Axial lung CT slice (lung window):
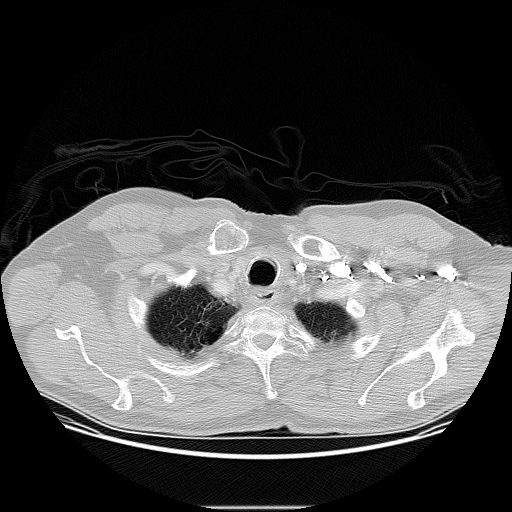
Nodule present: no